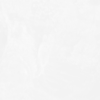
Label: not_dusty